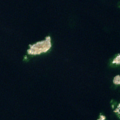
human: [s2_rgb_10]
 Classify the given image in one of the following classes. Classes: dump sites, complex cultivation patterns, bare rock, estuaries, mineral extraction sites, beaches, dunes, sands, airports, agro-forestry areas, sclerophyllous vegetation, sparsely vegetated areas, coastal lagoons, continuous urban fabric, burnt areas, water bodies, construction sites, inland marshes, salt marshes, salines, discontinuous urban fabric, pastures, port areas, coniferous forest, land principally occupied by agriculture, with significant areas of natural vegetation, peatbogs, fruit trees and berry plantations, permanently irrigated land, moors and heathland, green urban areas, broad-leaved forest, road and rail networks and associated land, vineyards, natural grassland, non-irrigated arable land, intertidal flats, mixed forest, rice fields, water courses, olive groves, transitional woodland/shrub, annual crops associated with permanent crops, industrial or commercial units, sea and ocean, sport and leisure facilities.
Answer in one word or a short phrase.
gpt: sea and ocean